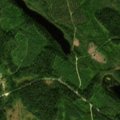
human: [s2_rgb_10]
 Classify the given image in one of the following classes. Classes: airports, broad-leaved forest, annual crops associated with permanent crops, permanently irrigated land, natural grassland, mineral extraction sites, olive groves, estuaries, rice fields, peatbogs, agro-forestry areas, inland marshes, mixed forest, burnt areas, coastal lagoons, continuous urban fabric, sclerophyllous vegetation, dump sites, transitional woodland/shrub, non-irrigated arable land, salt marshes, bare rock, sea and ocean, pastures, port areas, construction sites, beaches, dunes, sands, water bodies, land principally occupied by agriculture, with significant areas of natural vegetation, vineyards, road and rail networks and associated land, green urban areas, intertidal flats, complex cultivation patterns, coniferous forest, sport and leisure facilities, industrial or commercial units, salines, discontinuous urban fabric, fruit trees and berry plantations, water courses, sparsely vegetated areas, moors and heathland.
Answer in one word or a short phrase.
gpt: coniferous forest, mixed forest, water bodies